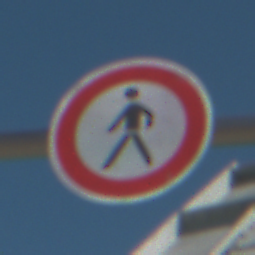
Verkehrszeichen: VerbotFussgaenger
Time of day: MorningAfternoon
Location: Outdoor (Special)
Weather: Clear
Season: NotSpecified
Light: Natural